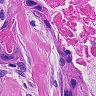
Metastatic tissue present: yes